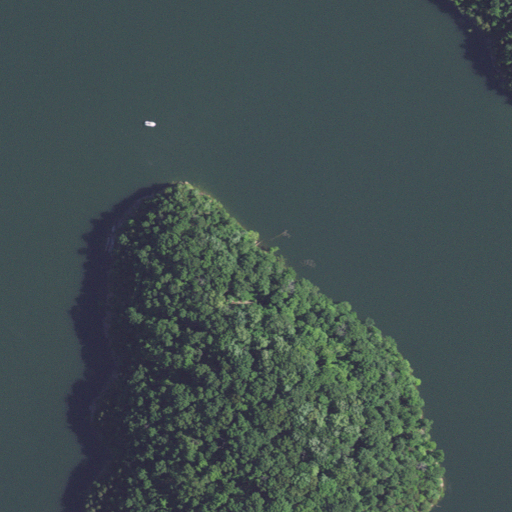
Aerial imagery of cape in Kentucky named Pig Pen Point containing open water, deciduous forest, mixed forest, and barren land